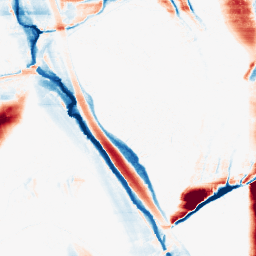
Category: morphological
Decomposition family: morphological_ellipse
Decomposition parameters: operation: average
width: 5
height: 50
Upsampling method: lanczos
Upsampling parameters: scale: 2
Upsampling scale: 2